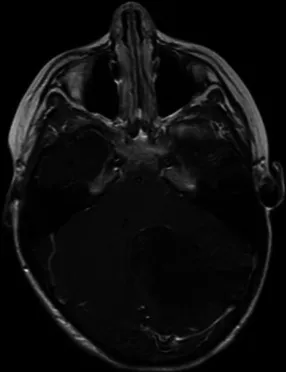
Axial. MRI images show a large mass occupying majority of the left cerebellar hemisphere. Small focal areas of necrosis are seen within the superior and lateral aspect of the mass. Some contrast enhancement of the margin of the mass is seen, however, the majority of the mass within the centre of the lesion does not show any significant enhancement. There is an inferior descent of the cerebellar tonsils with obliteration of the CSF spaces at the craniocervical junction.
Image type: radiology (mri)